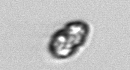
Label: Dinophyceae